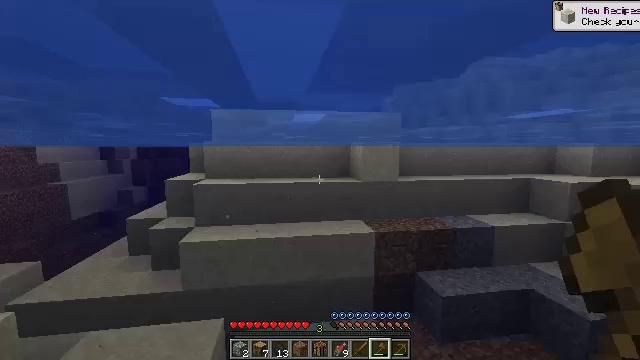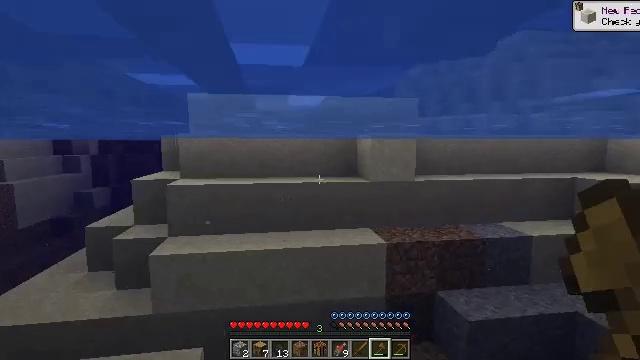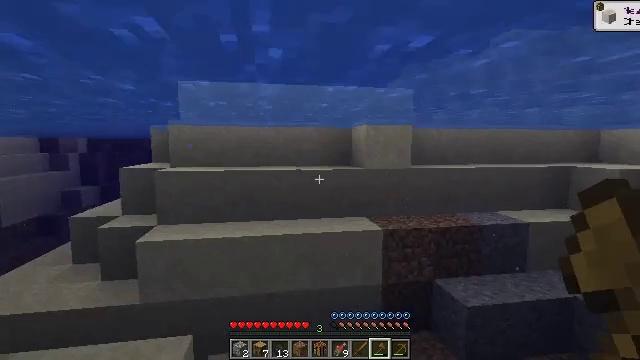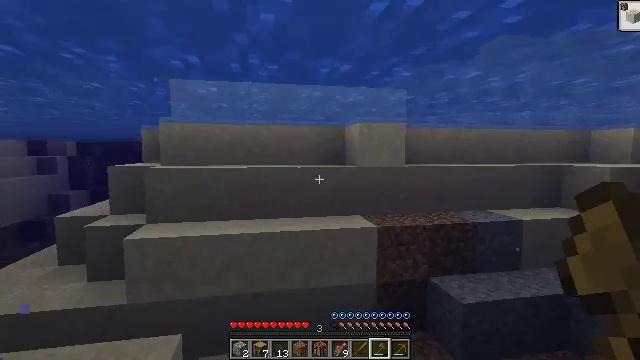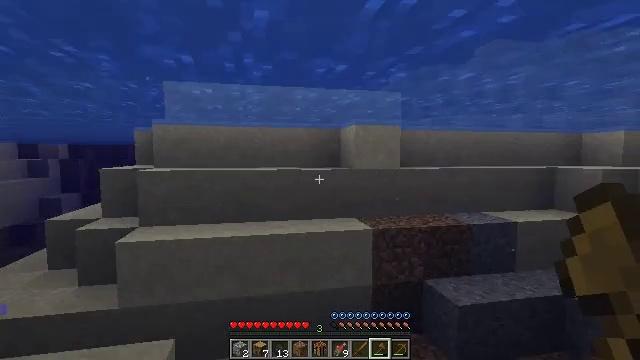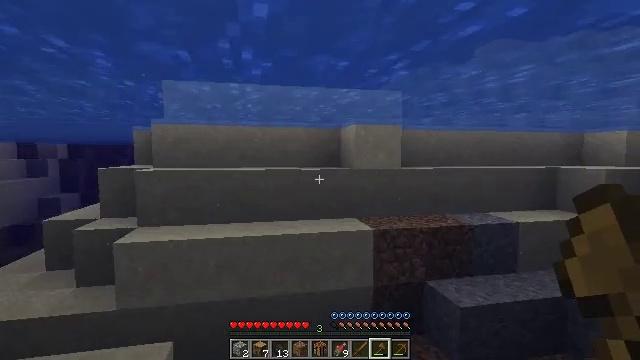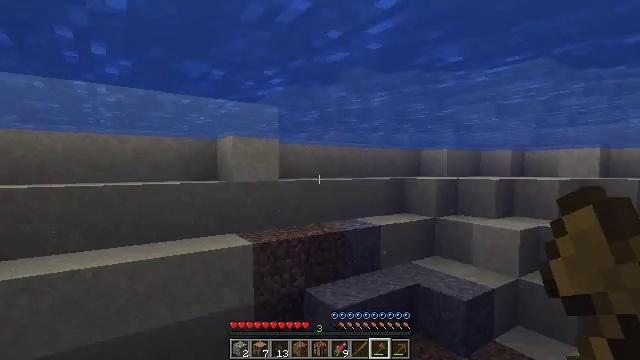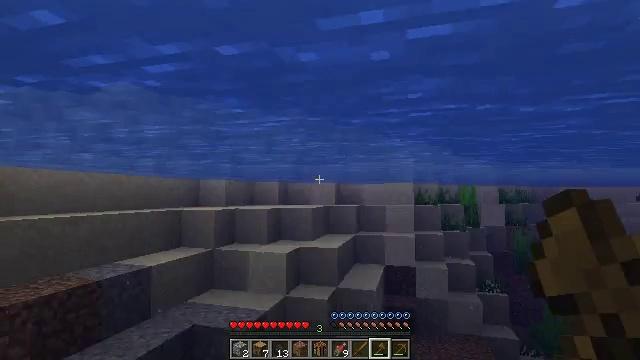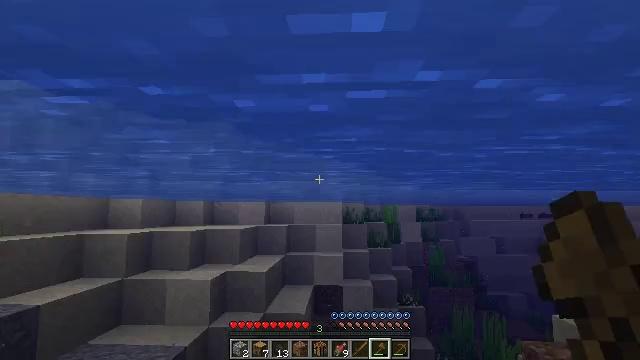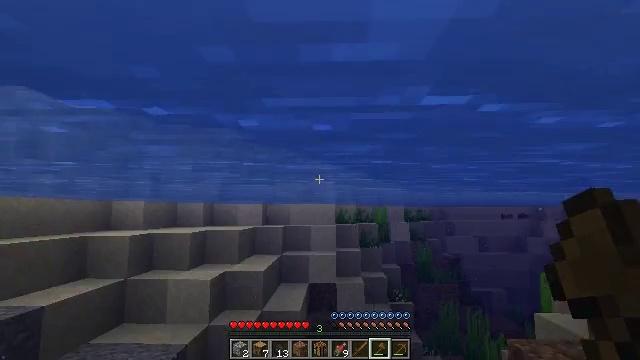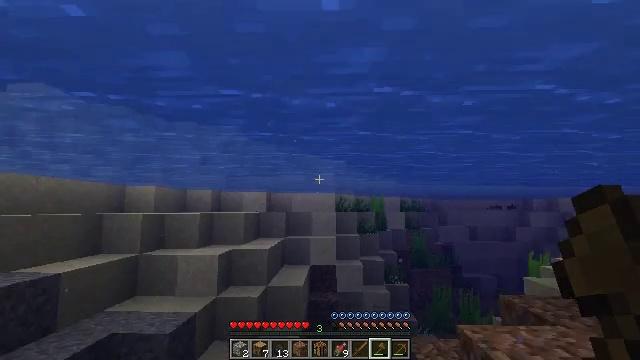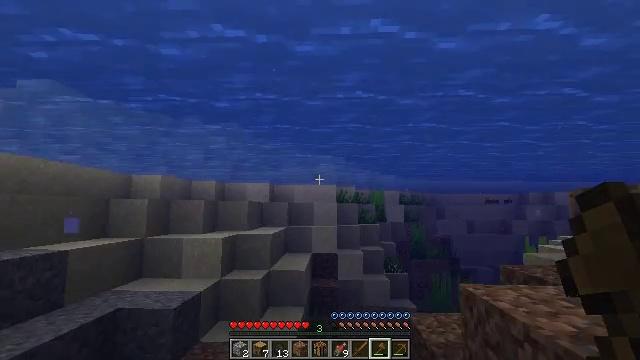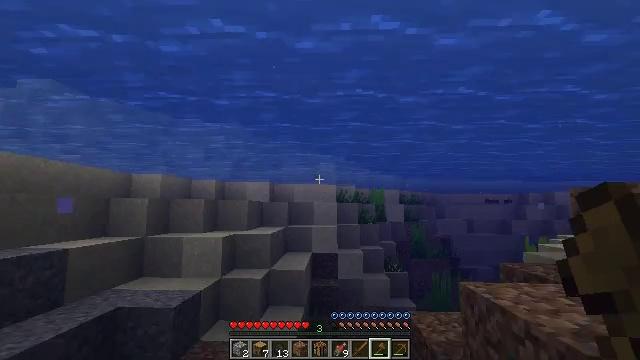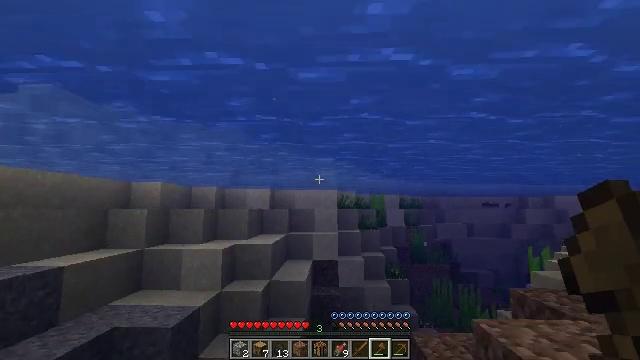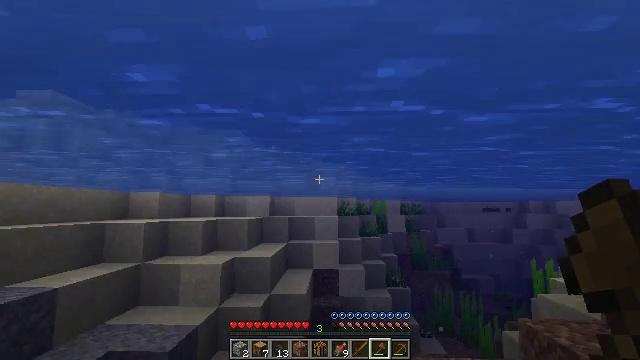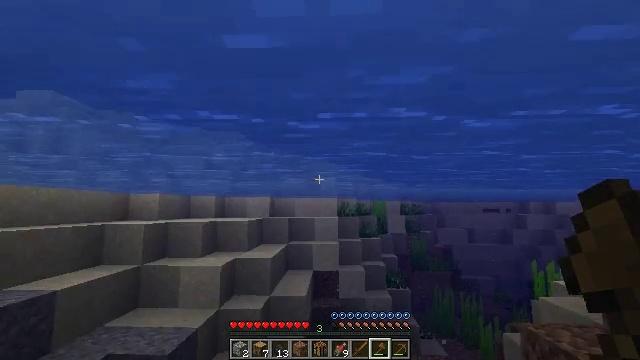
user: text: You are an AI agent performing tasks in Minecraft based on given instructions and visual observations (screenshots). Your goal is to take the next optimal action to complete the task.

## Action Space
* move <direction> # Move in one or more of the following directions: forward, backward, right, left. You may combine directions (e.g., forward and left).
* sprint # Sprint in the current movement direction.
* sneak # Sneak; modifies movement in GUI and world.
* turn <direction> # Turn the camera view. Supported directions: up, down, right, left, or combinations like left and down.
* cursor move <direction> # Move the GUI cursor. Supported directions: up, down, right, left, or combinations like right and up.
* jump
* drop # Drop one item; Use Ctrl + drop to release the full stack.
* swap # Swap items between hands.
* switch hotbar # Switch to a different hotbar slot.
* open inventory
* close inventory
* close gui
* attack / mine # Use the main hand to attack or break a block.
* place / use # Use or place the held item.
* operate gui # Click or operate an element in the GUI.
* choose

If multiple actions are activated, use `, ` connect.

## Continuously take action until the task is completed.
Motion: motion action
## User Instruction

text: Fish and kill the salmon.
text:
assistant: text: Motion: move forward, sneak
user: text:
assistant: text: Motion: move forward, sneak, turn right
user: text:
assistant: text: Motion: move forward, sneak, turn right and up
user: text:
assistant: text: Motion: move forward, sneak
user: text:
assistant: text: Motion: move forward, sneak
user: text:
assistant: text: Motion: move forward, turn right and up
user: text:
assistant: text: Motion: move forward, turn right and up
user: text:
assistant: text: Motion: move forward, sprint, turn right and up
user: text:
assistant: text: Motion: move forward, sprint, turn right
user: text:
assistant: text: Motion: move forward, sprint
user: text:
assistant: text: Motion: move forward
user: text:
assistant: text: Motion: move forward
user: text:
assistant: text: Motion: move forward
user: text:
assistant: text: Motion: move forward
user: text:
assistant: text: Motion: move forward
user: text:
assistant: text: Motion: move forward
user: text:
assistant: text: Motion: move forward
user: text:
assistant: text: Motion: move forward
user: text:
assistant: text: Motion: move forward
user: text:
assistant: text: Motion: move forward
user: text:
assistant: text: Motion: move forward
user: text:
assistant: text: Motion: move forward
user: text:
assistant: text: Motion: move forward
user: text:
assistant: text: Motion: move forward, turn left
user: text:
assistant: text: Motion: move forward, turn left and down
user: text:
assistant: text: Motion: move forward, turn left and down
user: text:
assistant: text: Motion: move forward
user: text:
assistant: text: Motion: move forward
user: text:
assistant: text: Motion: move forward
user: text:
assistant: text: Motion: move forward, turn left